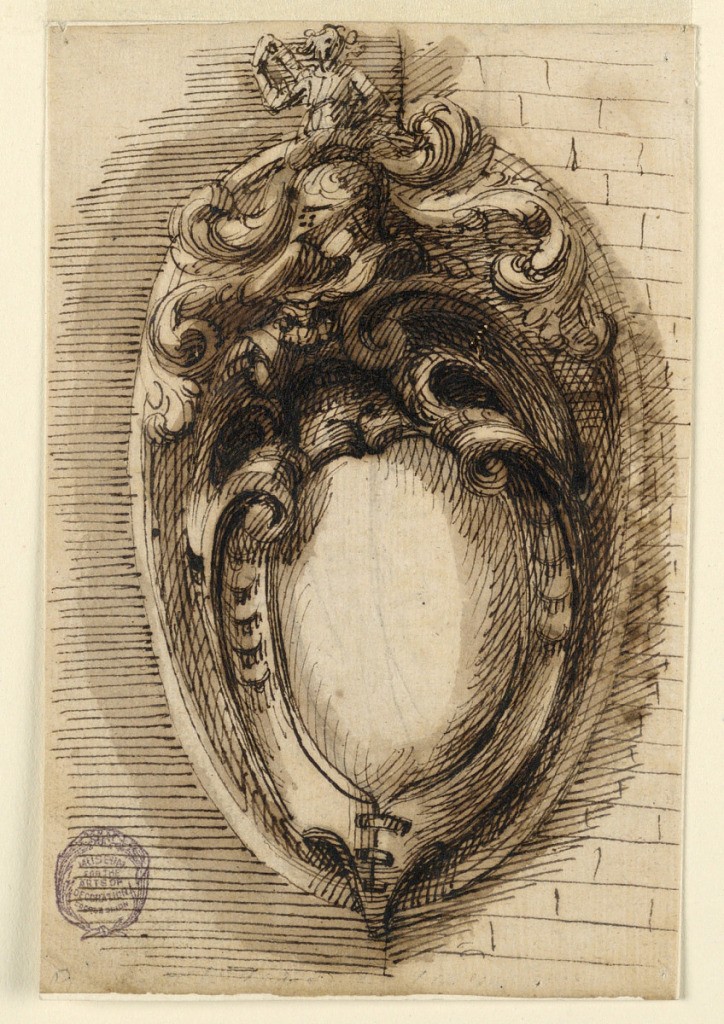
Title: Design for an Escutcheon
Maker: Leonardo Scaglia, French, active Italy, 1640 – 1650
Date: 1625–1650
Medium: Pen and ink, brush and bistre on paper
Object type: Drawing
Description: Design for a coat-of-arms escutcheon with a helmet. Placed on the corner of a building.